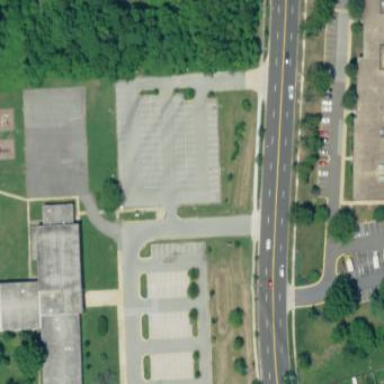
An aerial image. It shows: Parking area.